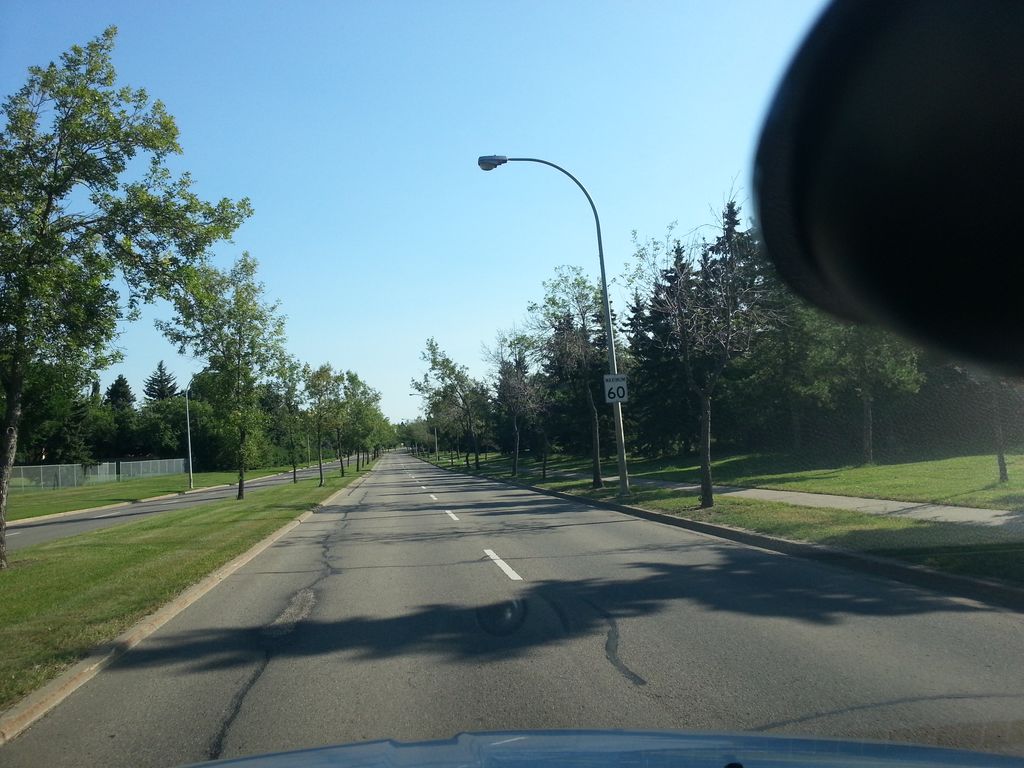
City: edmonton